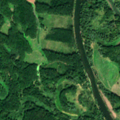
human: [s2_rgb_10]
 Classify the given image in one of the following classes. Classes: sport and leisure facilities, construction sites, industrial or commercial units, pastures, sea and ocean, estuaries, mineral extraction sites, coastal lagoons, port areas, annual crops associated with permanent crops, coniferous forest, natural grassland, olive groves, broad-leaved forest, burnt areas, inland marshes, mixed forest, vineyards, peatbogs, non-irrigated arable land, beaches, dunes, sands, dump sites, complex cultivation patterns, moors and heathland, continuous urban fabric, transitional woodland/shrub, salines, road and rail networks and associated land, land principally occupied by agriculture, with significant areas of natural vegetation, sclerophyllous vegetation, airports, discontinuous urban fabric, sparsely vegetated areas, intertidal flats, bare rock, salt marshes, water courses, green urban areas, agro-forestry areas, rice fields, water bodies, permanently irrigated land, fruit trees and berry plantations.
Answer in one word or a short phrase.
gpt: pastures, broad-leaved forest, water courses